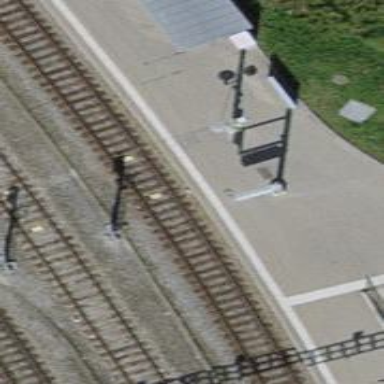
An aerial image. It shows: Railway signal.